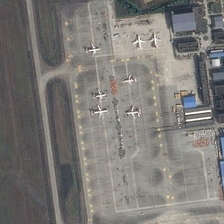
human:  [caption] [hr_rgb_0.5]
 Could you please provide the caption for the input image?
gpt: several planes are parked in an airport with several buildings .

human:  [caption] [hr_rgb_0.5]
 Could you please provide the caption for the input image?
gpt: several planes are parked in an airport with several buildings .

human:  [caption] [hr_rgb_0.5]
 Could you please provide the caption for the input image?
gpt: several planes are parked in an airport with several buildings .

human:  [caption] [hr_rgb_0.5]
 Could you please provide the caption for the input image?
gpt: several planes are parked in an airport with several buildings .

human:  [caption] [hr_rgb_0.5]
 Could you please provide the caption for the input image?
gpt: several planes are parked in an airport with several buildings .